Question: I have a time series of stock prices and wish to compute the moving average over a ten minute window (see diagram below). As price ticks occur sporadically (i.e. they are periodic) it seems fairest to calculate a time-weighted moving average.

In the diagram there are four price changes: A, B, C and D, with the latter three occurring inside the window. Note that because B only occurs some time into the window (say 3 minutes), the value of A still contributes to the computation.
In fact, as far as I can tell the computation should be solely based on the values of A, B and C ( D) and the durations between them and the next point (or in the case of A: the duration between the start of the time window and B). Initially D will not have any effect as its time weighting will be zero.
Assuming this is correct, my concern is that the moving average will "lag" more than the non-weighted computation (which would account for the value of D immediately), However, the non-weighted computation has its own disadvantages:
- -
Can anyone offer any advice over which approach seems best, or whether there's an alternative (or hybrid) approach worth considering?
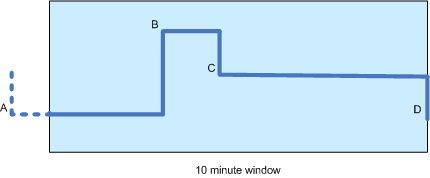
Answer: Your reasoning is correct. What do you want to use the average for though? Without knowing that it's hard to give any advice.
Perhaps an alternative would be to consider your running average A, and when a new value V comes in, calculate the new average A' to be (1-c)*A+c*V, where c is between 0 and 1. This way the more recent ticks have a stronger influence, and the effect of old ticks dissipates over time. You could even have c depend on the time since the previous ticks (c becoming smaller as the ticks get closer).
In the first model (weighting) the average would be different each second (as old readings get lower weight and new readings higher) so it's always changing which may not be desirable. With the second approach, the prices make sudden jumps as new prices get introduced and old ones disappear from window.